Field crop: maize
Growth stage: 2
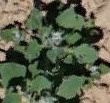
Species: chenopodium